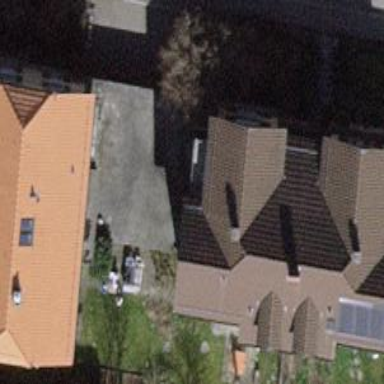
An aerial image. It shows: Tile-roofed apartment building.